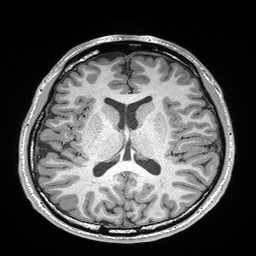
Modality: T1w
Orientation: coronal
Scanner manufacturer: siemens
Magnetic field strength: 3 T
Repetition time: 2.3 s
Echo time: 0.00298 s